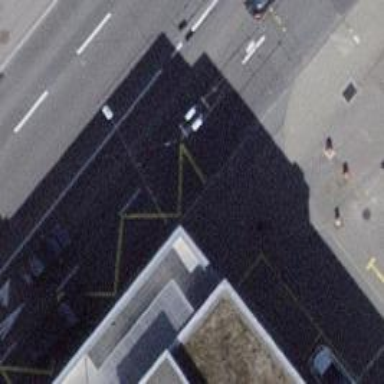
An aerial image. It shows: Bus stop for trolleybuses with designated stop position for public transport.